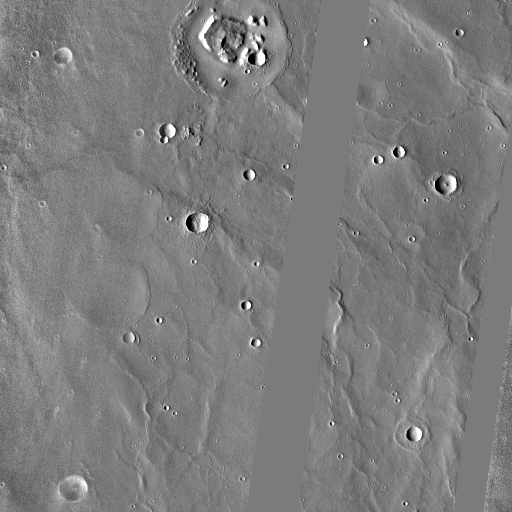
Crater classes present: Background, Other, Buried